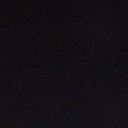
Screen state: off